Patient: sex M, age 67
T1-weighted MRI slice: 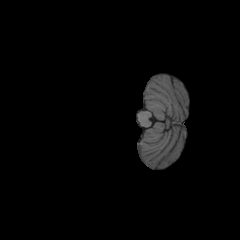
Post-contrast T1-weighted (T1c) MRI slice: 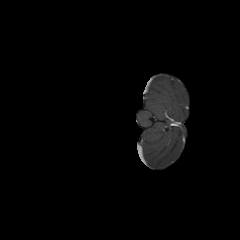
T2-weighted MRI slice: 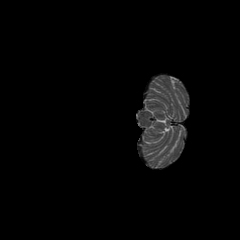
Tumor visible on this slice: no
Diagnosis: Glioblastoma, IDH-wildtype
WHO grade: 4